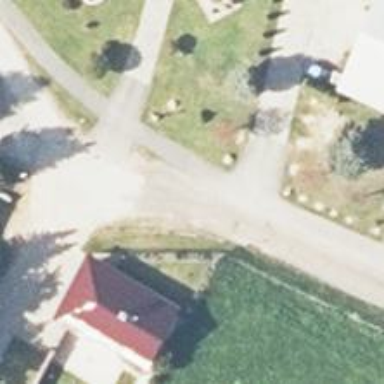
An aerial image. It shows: Asphalt path.